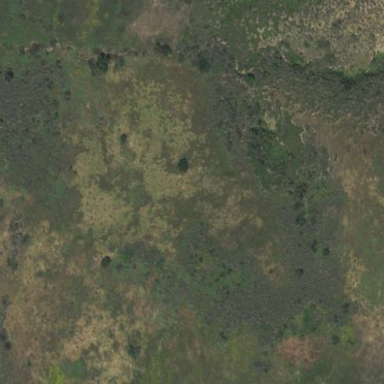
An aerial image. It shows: Picturesque grassland.